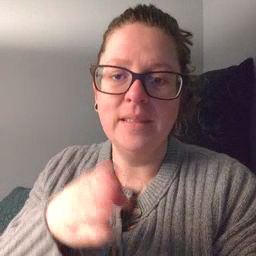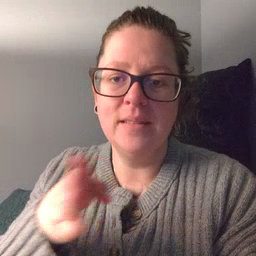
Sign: beside